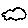
Label: cloud